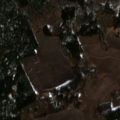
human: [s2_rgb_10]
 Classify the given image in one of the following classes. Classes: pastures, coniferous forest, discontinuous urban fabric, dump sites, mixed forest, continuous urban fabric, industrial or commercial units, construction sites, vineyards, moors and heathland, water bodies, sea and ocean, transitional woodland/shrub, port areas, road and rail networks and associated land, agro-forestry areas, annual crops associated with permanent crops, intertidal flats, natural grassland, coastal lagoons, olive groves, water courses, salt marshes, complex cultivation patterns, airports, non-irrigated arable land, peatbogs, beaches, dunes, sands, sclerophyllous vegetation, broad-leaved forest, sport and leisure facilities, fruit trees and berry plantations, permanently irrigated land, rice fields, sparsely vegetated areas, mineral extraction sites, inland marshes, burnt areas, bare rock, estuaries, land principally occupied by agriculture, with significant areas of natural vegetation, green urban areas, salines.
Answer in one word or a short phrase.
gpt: non-irrigated arable land, mixed forest, transitional woodland/shrub